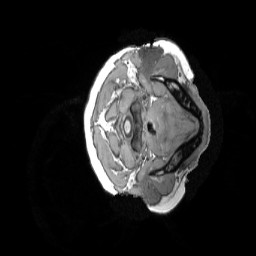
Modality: T1w
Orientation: axial
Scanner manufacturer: siemens
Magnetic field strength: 3 T
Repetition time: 2.3 s
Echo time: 0.0033 s